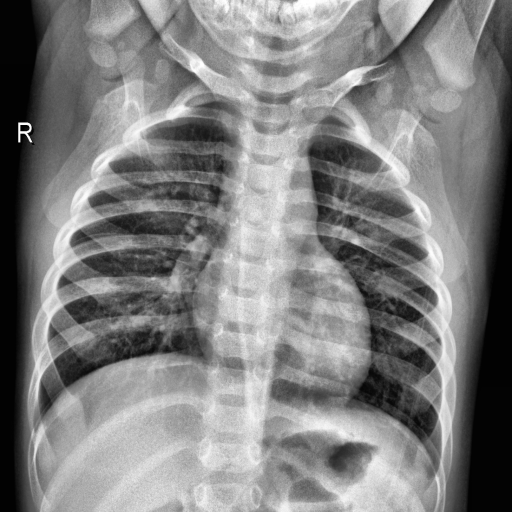
Finding: NORMAL